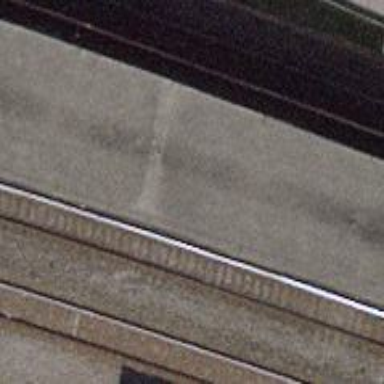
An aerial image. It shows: Railway stop with public transport stop position.